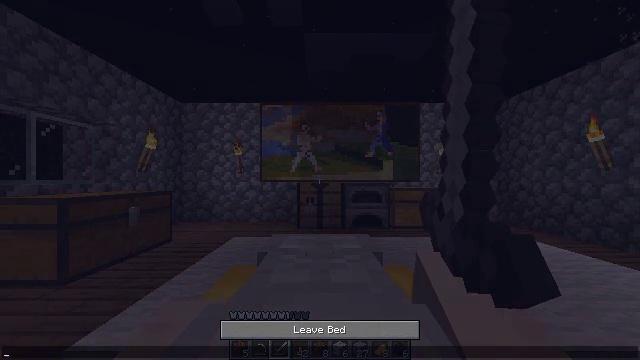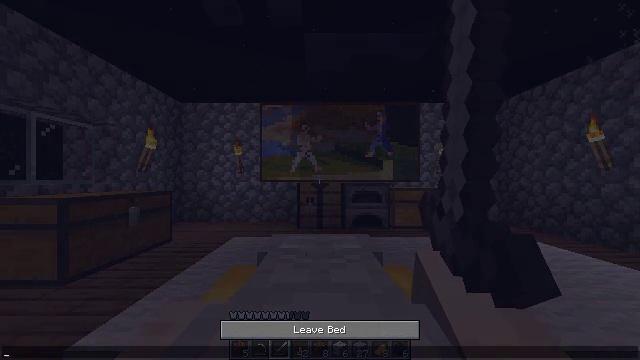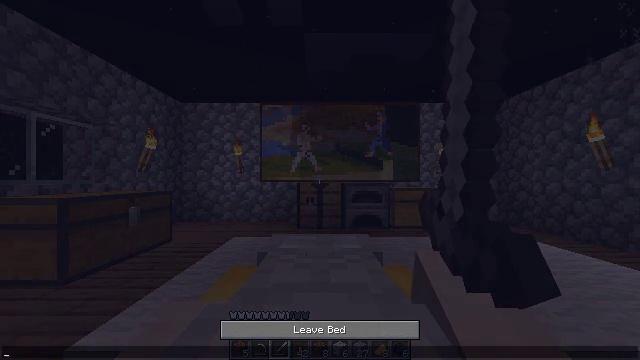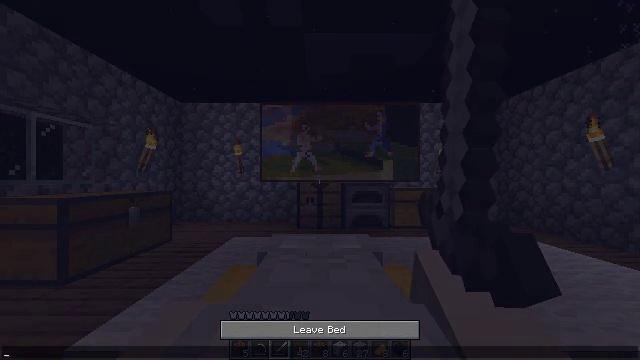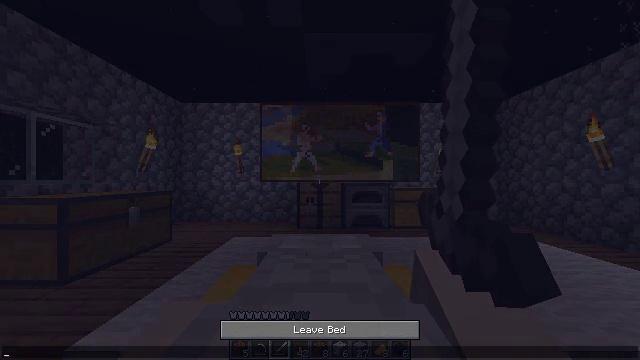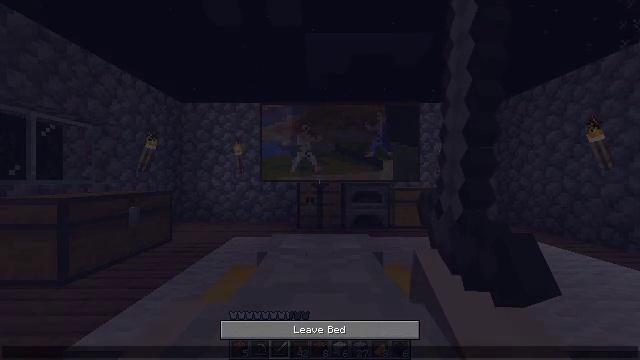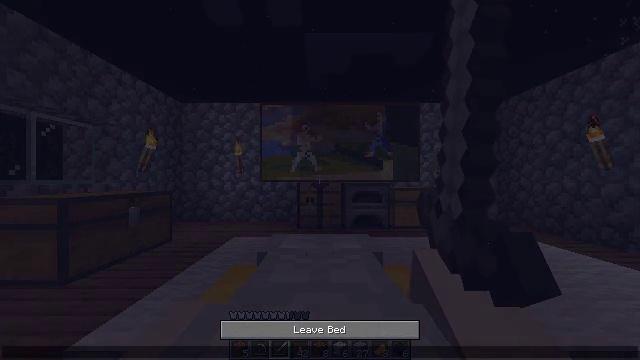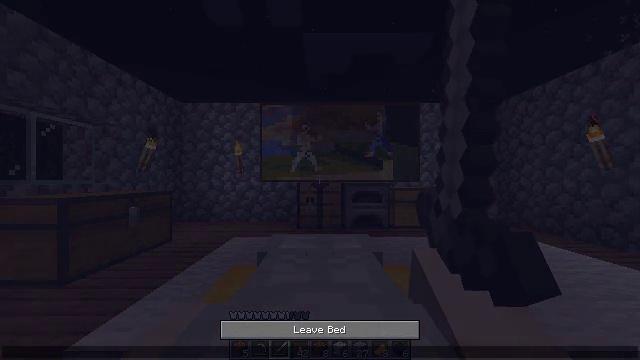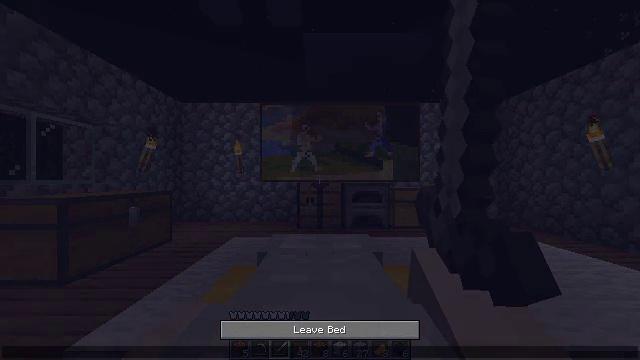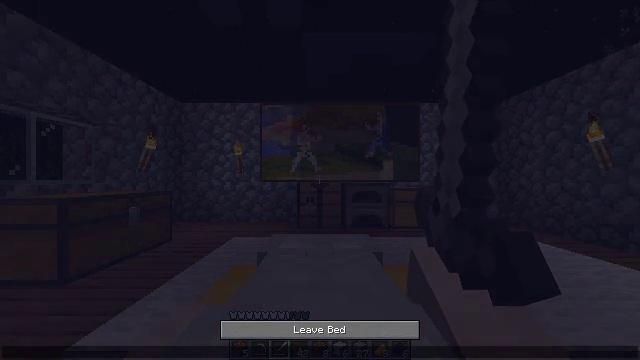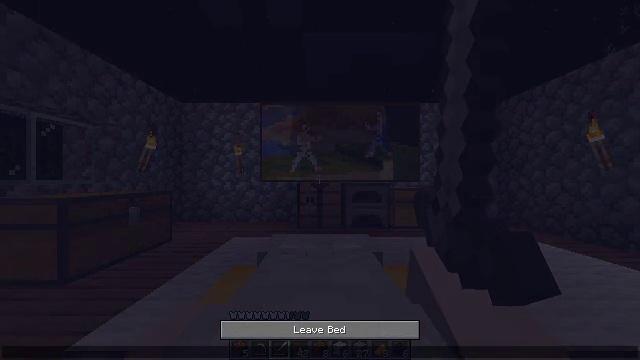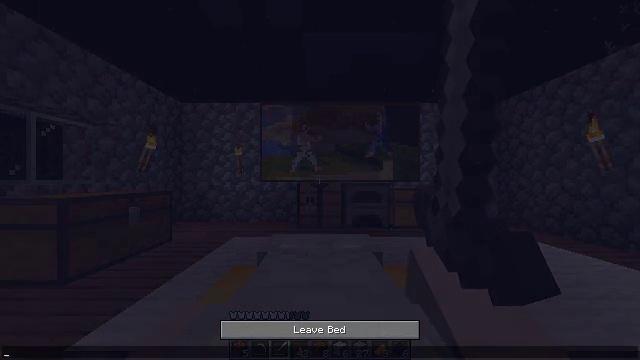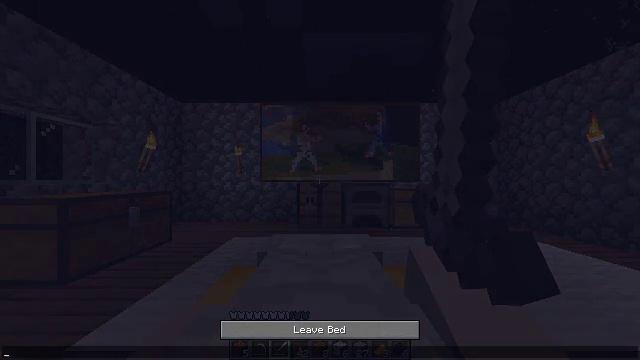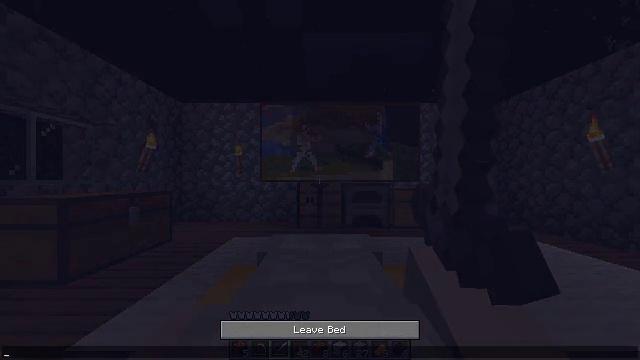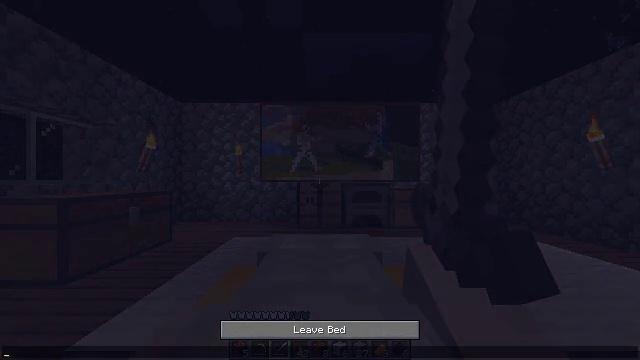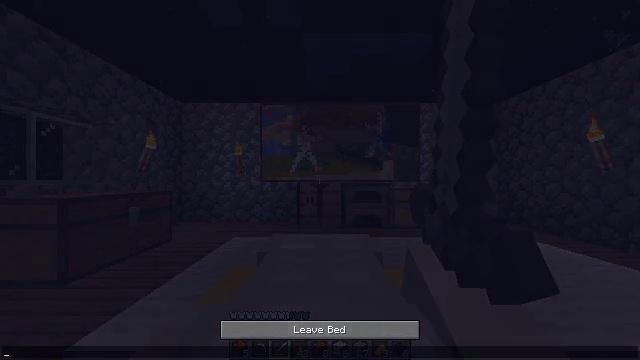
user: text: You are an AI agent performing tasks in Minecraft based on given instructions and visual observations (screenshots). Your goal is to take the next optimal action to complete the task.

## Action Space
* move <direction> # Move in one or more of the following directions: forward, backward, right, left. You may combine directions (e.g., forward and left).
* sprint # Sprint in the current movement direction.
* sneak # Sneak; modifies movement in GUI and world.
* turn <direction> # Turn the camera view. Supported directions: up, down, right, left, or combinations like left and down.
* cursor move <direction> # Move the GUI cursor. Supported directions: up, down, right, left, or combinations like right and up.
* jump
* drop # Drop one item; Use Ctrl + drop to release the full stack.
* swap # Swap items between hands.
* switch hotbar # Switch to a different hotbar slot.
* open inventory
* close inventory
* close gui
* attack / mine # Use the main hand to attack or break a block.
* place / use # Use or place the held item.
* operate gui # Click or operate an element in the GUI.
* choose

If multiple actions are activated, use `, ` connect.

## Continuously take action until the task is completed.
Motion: motion action
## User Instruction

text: Craft a clock.
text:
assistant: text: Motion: no_op
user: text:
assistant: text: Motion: no_op
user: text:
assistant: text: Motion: no_op
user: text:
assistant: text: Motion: no_op
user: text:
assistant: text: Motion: no_op
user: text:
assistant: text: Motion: no_op
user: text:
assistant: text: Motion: no_op
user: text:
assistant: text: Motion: no_op
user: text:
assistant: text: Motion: no_op
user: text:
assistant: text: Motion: no_op
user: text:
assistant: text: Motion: no_op
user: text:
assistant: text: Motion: no_op
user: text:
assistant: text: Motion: no_op
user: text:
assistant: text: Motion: no_op
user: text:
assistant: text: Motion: no_op
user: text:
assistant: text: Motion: no_op
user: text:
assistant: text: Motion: close gui
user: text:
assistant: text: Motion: no_op
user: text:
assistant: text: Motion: no_op
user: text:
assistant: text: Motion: no_op
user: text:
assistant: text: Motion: no_op
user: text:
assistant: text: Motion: no_op
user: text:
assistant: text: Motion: no_op
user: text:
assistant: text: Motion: no_op
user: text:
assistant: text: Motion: no_op
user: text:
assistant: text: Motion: no_op
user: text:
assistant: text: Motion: no_op
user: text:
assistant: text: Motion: no_op
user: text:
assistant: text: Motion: no_op
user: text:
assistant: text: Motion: no_op